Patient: sex M, age 30
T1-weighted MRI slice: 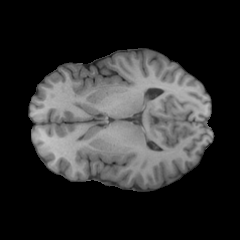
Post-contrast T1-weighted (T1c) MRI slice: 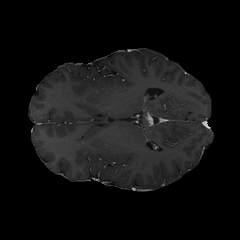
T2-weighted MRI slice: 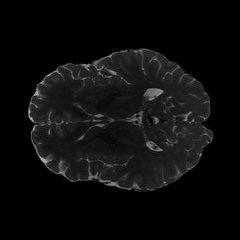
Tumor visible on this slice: no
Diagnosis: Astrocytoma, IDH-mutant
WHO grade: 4